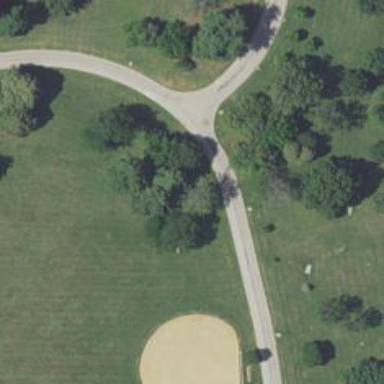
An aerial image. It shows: Disc golf tee.